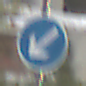
Verkehrszeichen: VorgeschriebeneVorbeifahrtLinks
Umgebung: Outdoor, Urban
Tageszeit: Midday
Wetter: Overcast
Licht: Natural
Jahreszeit: NotSpecified
Kontrast: LowContrast